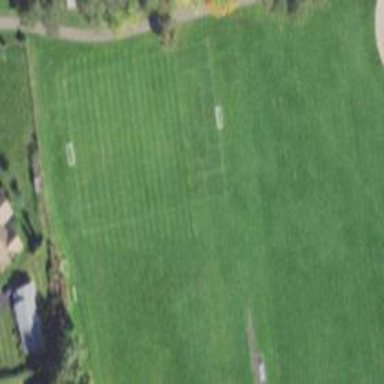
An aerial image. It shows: Soccer pitch for outdoor sports and leisure activities.